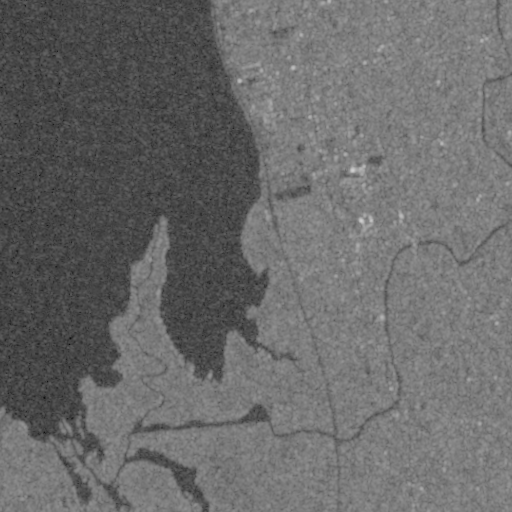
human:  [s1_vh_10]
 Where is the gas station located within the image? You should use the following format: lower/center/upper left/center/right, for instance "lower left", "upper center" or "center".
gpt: The gas station is located in the lower right of the image.
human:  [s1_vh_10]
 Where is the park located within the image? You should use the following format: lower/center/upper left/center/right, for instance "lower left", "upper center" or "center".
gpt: The park is located in the right of the image.
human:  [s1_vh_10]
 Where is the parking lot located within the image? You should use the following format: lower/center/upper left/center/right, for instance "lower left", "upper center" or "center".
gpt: The parking lot is located in the upper center of the image.
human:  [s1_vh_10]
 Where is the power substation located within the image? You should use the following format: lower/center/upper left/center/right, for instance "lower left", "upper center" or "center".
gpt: The power substation is located in the center right of the image.
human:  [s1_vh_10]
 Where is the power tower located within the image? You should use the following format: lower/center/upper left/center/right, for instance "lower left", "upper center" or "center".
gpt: The power tower is located in the lower right of the image.
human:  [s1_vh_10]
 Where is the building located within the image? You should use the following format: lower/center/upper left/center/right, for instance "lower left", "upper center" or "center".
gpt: There is no building in the image.

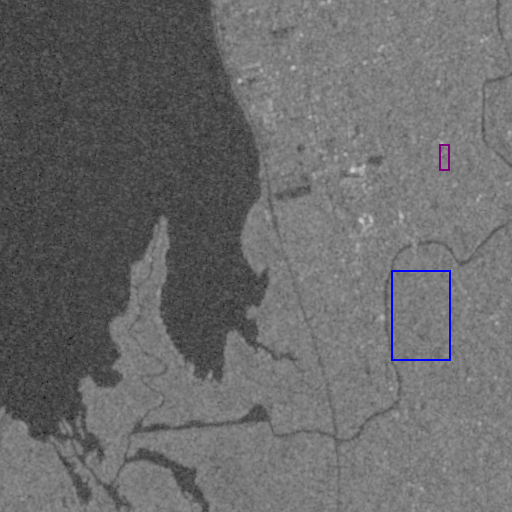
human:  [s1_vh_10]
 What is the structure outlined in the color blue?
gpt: The structure outlined in blue is a crop field.
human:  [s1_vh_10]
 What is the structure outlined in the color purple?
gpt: The structure outlined in purple is a park.
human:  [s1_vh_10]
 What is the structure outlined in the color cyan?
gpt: There is no cyan outline.